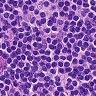
Metastatic tissue present: no